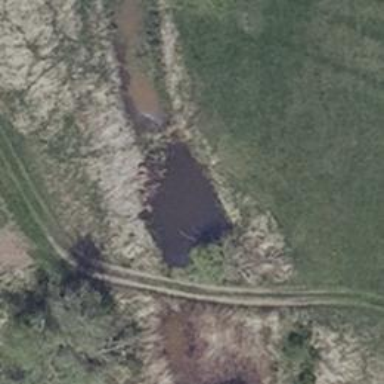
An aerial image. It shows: Culvert tunnel.